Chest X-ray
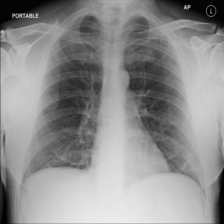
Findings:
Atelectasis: negative
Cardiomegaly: negative
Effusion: negative
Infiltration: negative
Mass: negative
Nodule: negative
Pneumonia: negative
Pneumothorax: negative
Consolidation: negative
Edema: negative
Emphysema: negative
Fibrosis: negative
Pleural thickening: negative
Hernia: negative